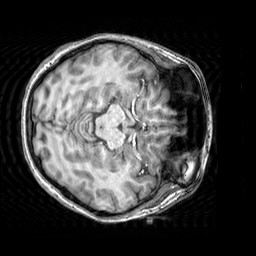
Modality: T1w
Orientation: axial
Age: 18
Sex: female
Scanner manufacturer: siemens
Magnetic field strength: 3 T
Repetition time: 2.3 s
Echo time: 0.00303 s